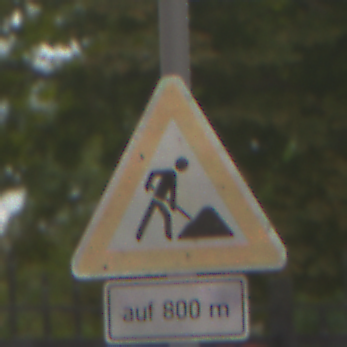
Verkehrszeichen: Arbeitsstelle
Zusatzzeichen unten: LaengeEinerStrecke5
Umgebung: Outdoor, Urban
Tageszeit: MorningAfternoon
Wetter: Overcast
Licht: Natural
Jahreszeit: NotSpecified
Kontrast: LowContrast